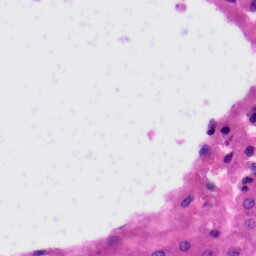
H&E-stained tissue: Liver